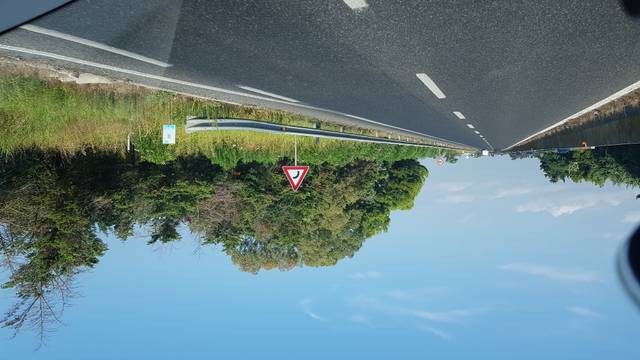
Region: Italy
Coordinates: 40.67, 17.861